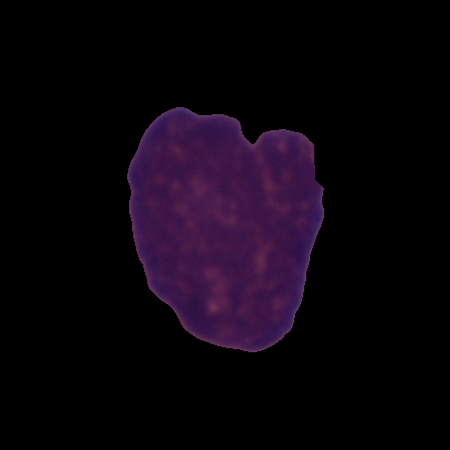
Label: cancer